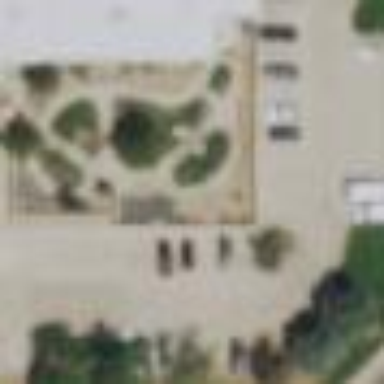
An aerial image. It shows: Parking area with surface.